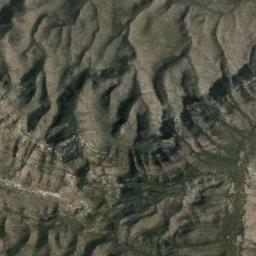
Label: mountain